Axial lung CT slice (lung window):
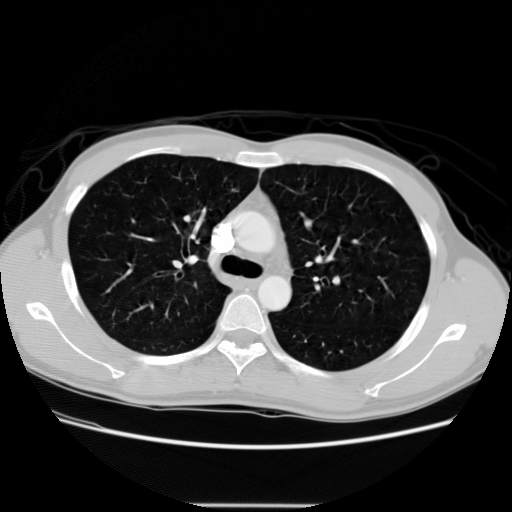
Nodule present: no